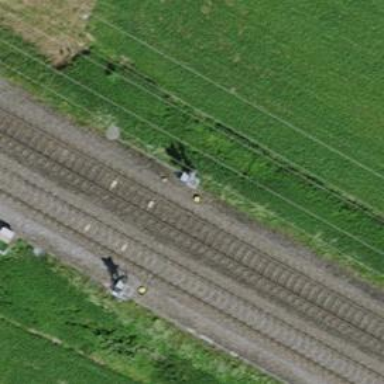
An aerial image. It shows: Railway signal.